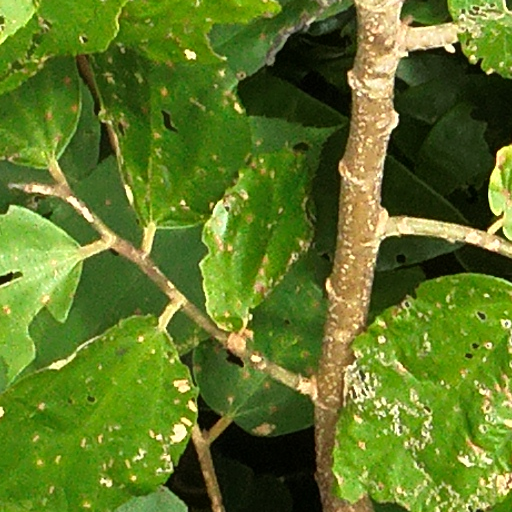
Species: Luehea seemannii
GBIF accepted scientific name: Luehea seemannii
Crown area (m\u00b2): 129.617